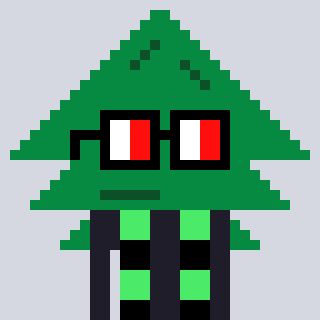
a pixel art character with square glasses with black frames and red eyes, a fir-shaped head and a grayscale-colored body on a cool background